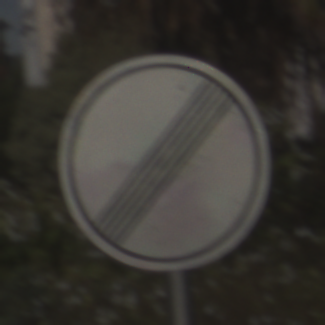
Verkehrszeichen: EndeSaemtlicherBegrenzungen
Umgebung: Outdoor, Urban
Tageszeit: MorningAfternoon
Wetter: PartlyCloudy
Licht: Natural
Jahreszeit: NotSpecified
Kontrast: HighContrast